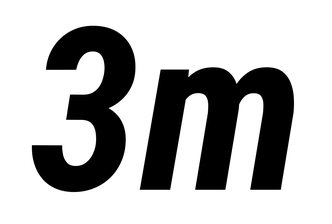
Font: Roboto-Italic_Condensed_Bold_Italic